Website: bh-photo
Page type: account-selection
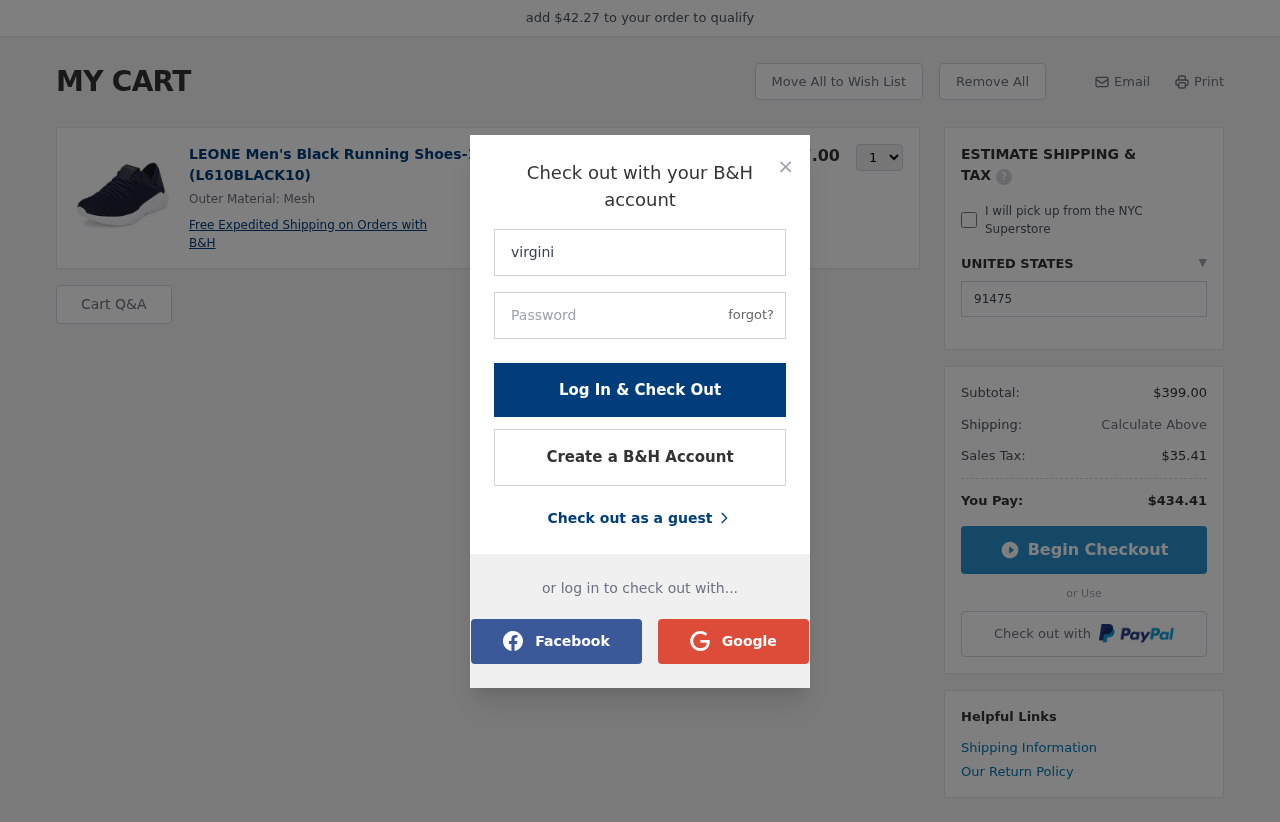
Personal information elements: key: PII_COUNTRY
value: UNITED STATES
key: PII_LOGIN_USERNAME
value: virginialittle40
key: PII_POSTCODE
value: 91475
Product elements: key: PRODUCT1_DESC
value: Outer Material: Mesh
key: PRODUCT1_NAME
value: LEONE Men's Black Running Shoes-10 UK (44 EU) (L610BLACK10)
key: PRODUCT1_PRICE
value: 57
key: PRODUCT1_QUANTITY
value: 1
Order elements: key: ORDER_SUBTOTAL
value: $399.00
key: ORDER_TAX
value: $35.41
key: ORDER_TOTAL
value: $434.41
Other elements: key: AMOUNT_TO_QUALIFY
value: $42.27